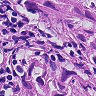
Metastatic tissue present: yes